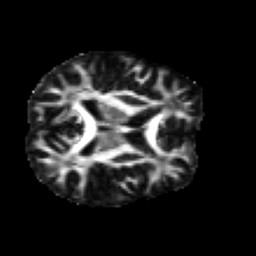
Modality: FA
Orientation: axial
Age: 27
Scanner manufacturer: siemens
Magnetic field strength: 3 T
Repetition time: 2.2 s
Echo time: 0.084 s